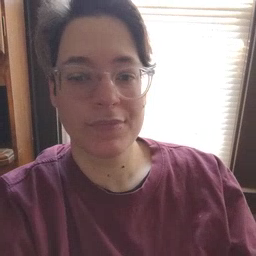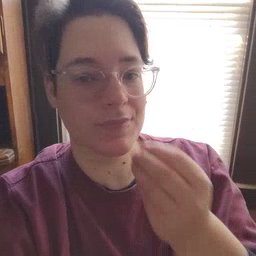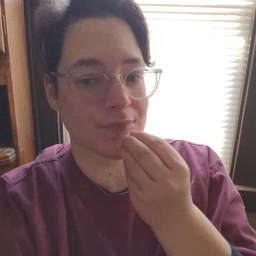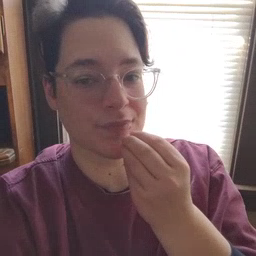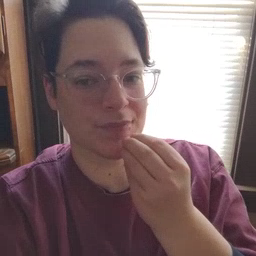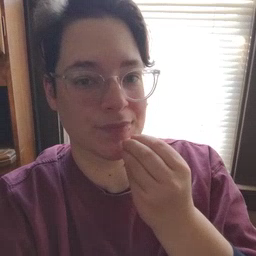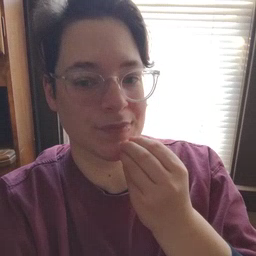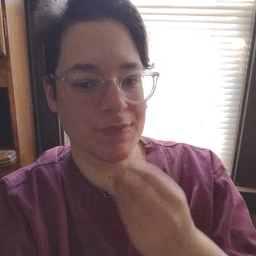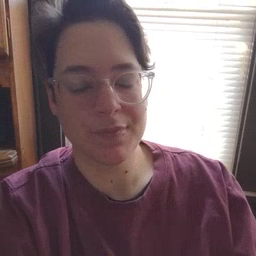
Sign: food